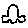
Label: car